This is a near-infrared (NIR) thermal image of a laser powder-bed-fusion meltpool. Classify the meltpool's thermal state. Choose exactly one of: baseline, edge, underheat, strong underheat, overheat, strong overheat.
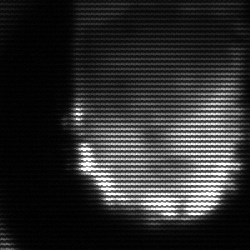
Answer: baseline